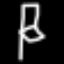
Label: chair